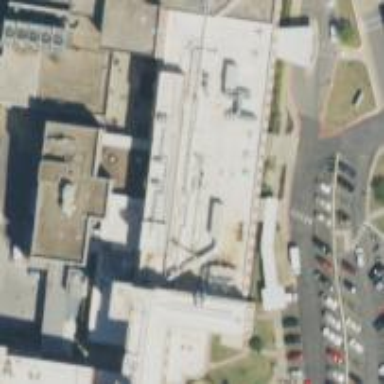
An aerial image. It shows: Healthcare facility identified as hospital.